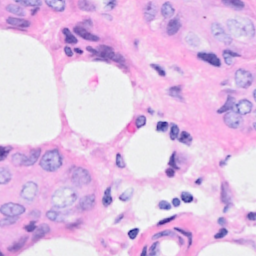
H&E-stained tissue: Breast